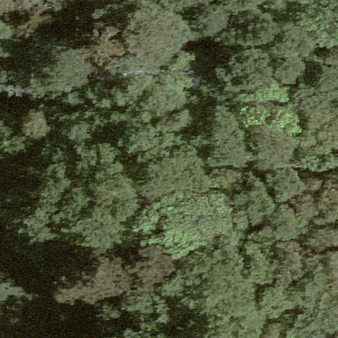
Label: other